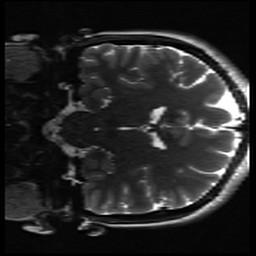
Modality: inplaneT2
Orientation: coronal